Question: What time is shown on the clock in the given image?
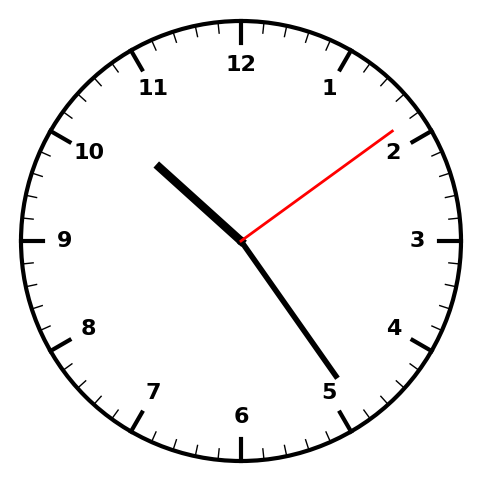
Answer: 10:24:09